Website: slack
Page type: payment
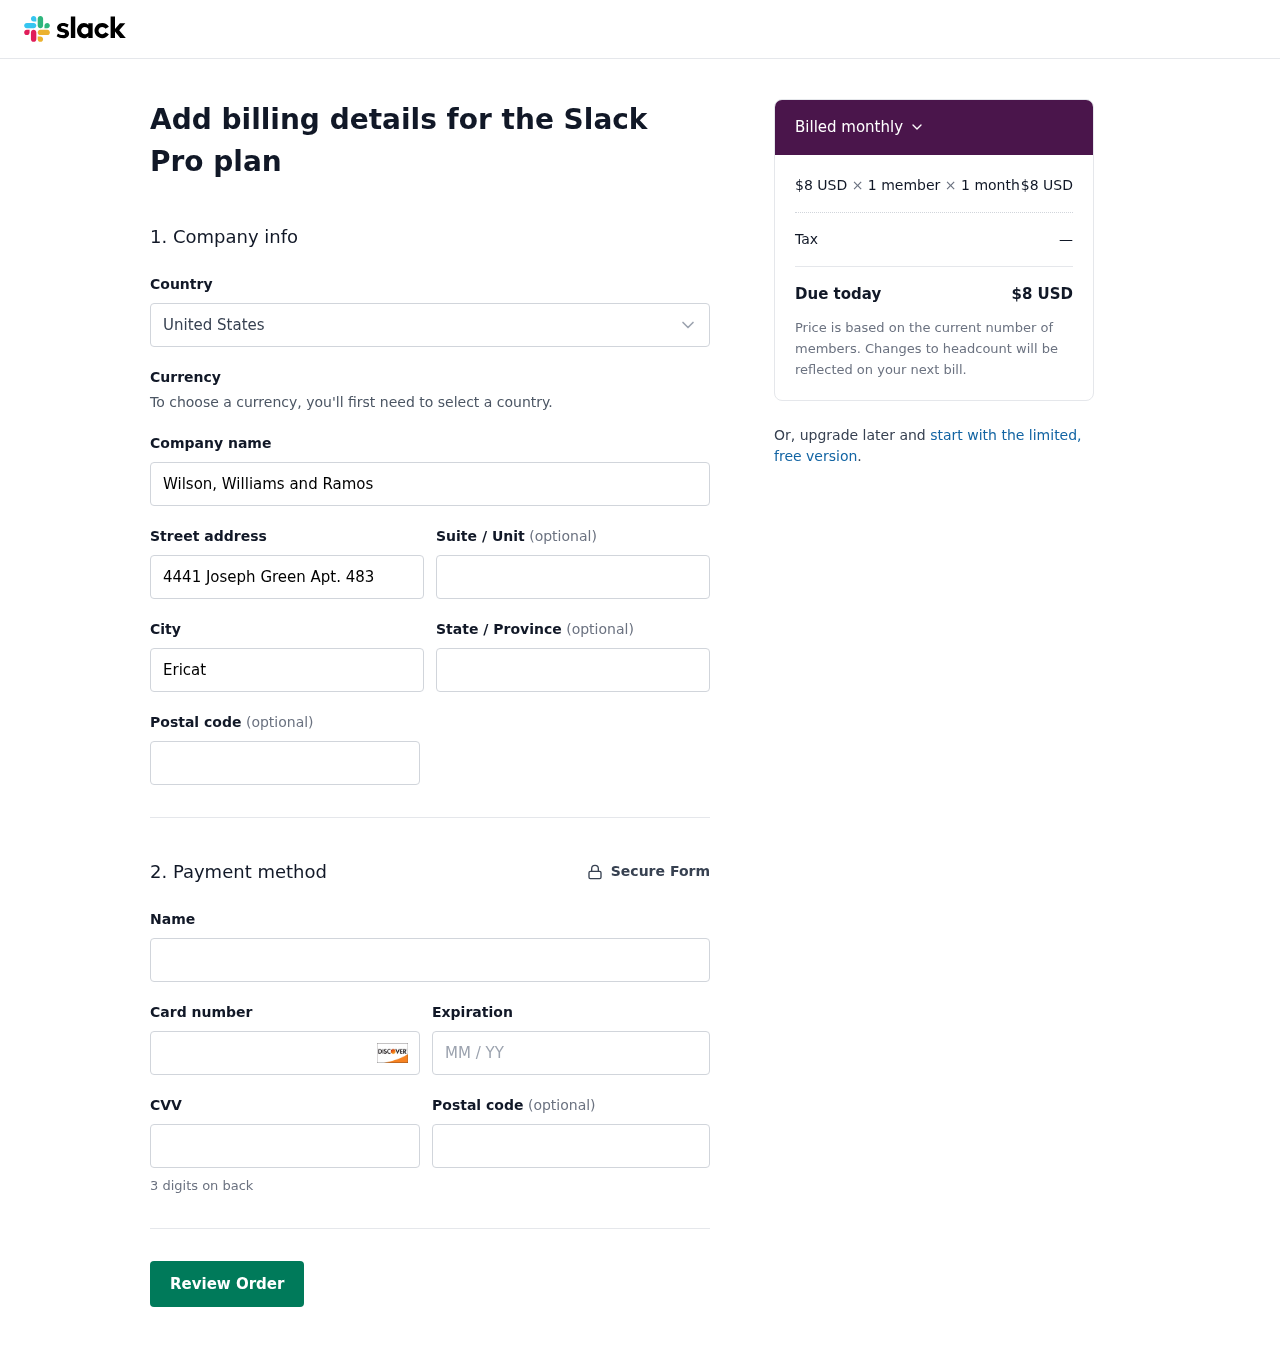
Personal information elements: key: PII_COUNTRY
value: United States
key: PII_COMPANY
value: Wilson, Williams and Ramos
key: PII_STREET
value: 4441 Joseph Green Apt. 483
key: PII_CITY
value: Ericatown
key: PII_STATE
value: Nevada
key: PII_POSTCODE
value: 13789
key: PII_FULLNAME
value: Bryan Weeks
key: PII_CARD_NUMBER
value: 6011 3283 7428 5491
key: PII_CARD_EXPIRY
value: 04/26
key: PII_CARD_CVV
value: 870
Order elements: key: ORDER_PRICE_PER_MEMBER
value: $8 USD
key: ORDER_NUM_MEMBERS
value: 1 member
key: ORDER_NUM_MONTHS
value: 1 month
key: ORDER_SUBTOTAL
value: $8 USD
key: ORDER_TAX
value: —
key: ORDER_TOTAL
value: $8 USD